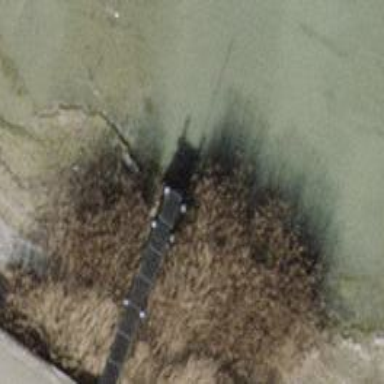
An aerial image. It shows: Man-made pier.